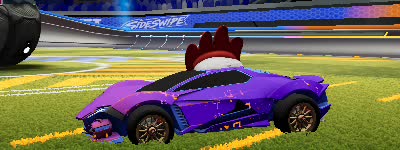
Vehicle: werewolf